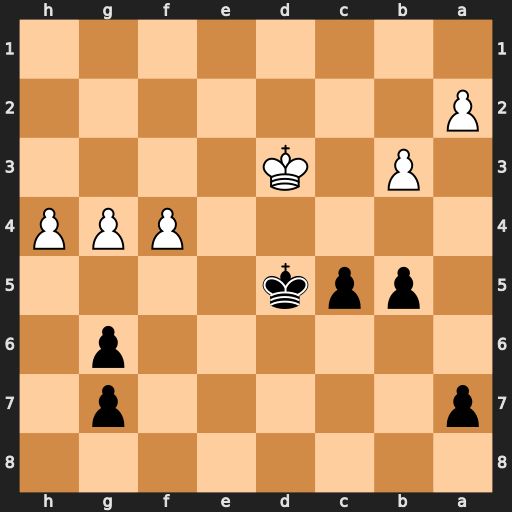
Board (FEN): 8/p5p1/6p1/1ppk4/5PPP/1P1K4/P7/8
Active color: b
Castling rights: -
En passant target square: -
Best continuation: c4+ bxc4+ bxc4+ Ke3 c3